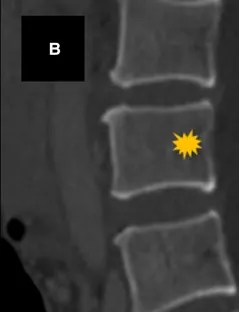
Sagittal. CT images demonstrating normal vertebral bodies and the expected location of the basivertebral nerve (yellow star).
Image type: radiology (ct)